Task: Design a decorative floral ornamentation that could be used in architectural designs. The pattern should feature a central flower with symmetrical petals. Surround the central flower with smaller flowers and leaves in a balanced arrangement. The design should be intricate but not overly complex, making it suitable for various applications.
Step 829:
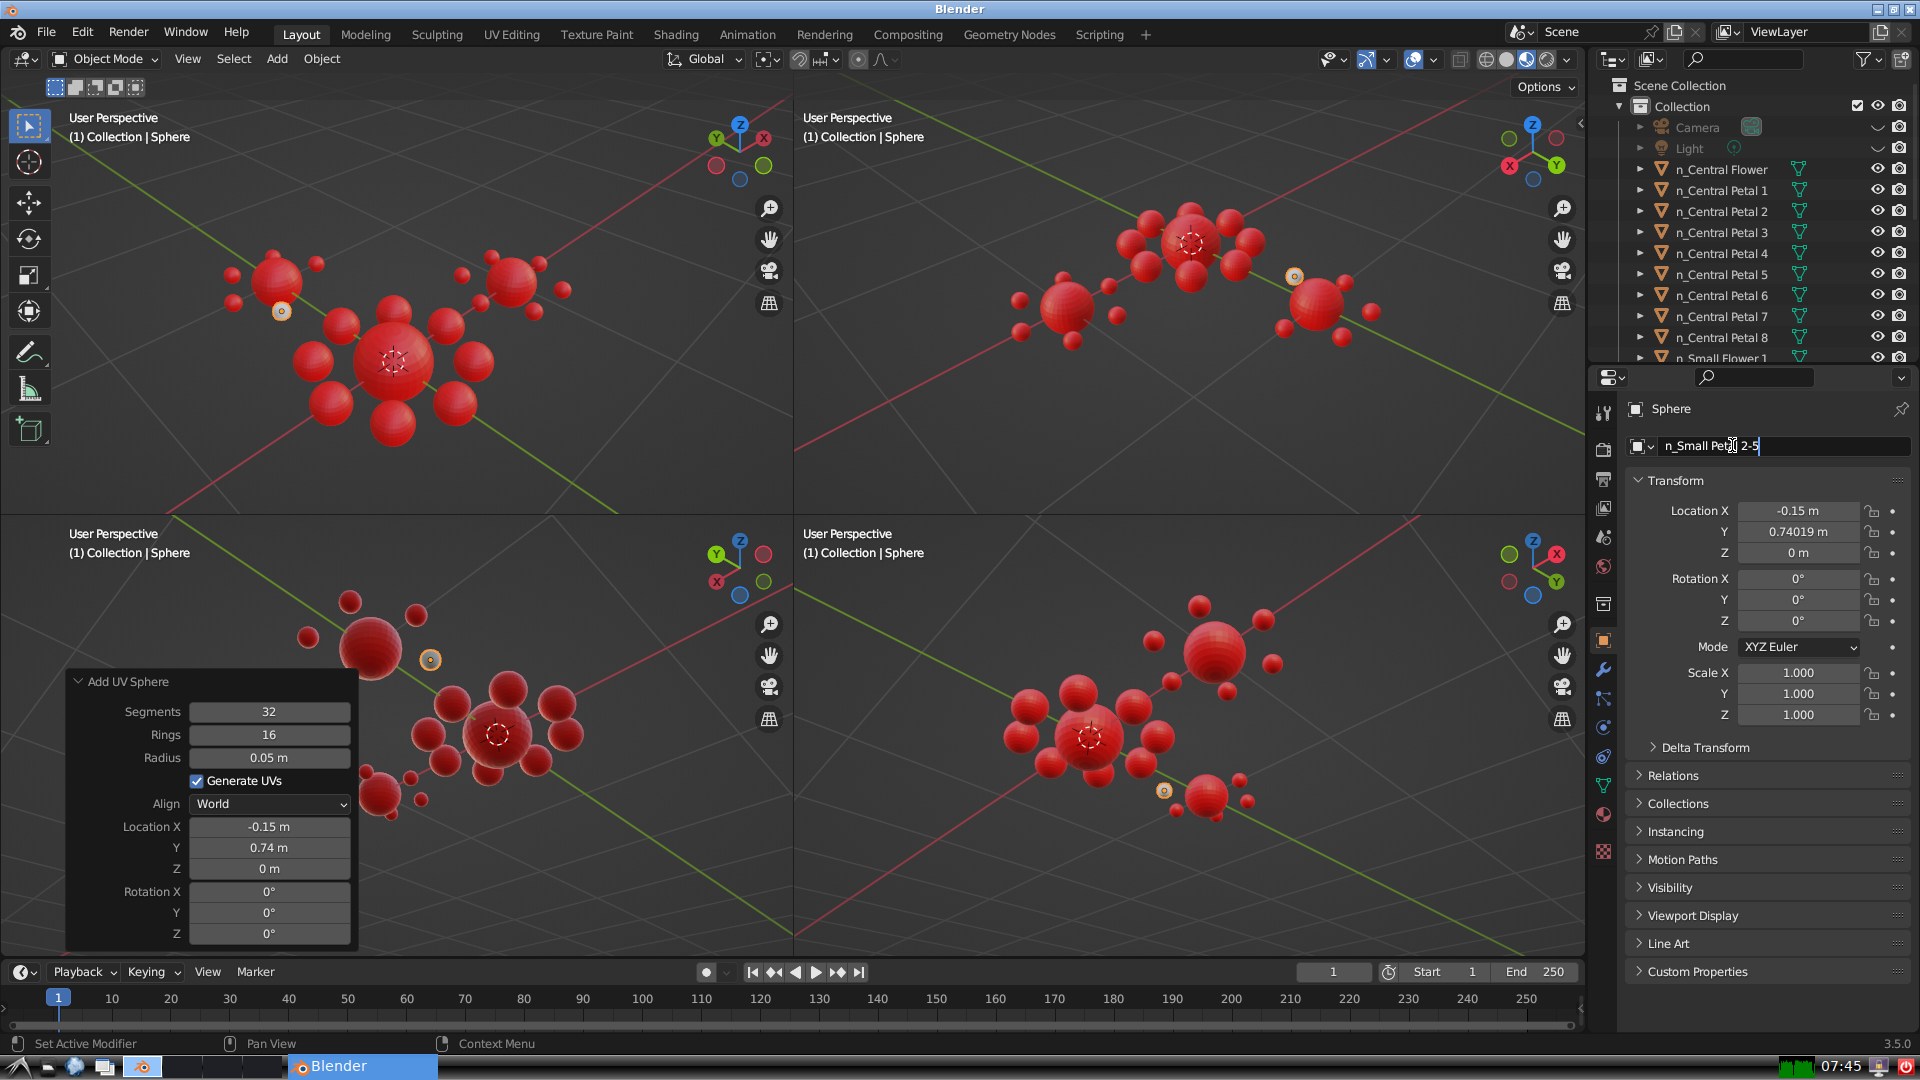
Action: {"key_press": ['Return']}